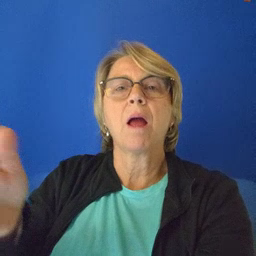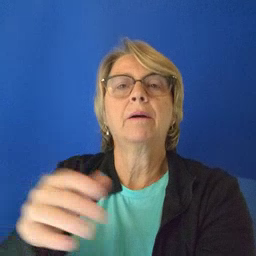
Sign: grandma